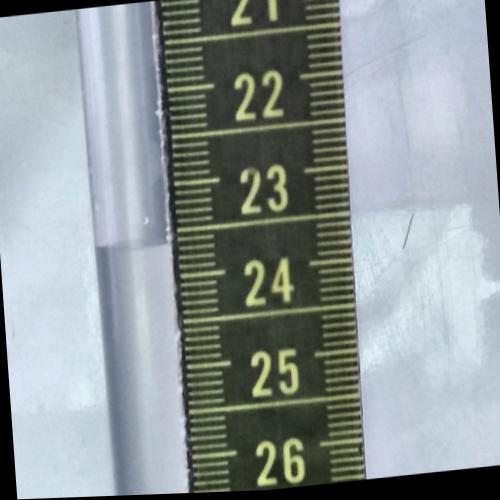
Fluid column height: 23.6 cm